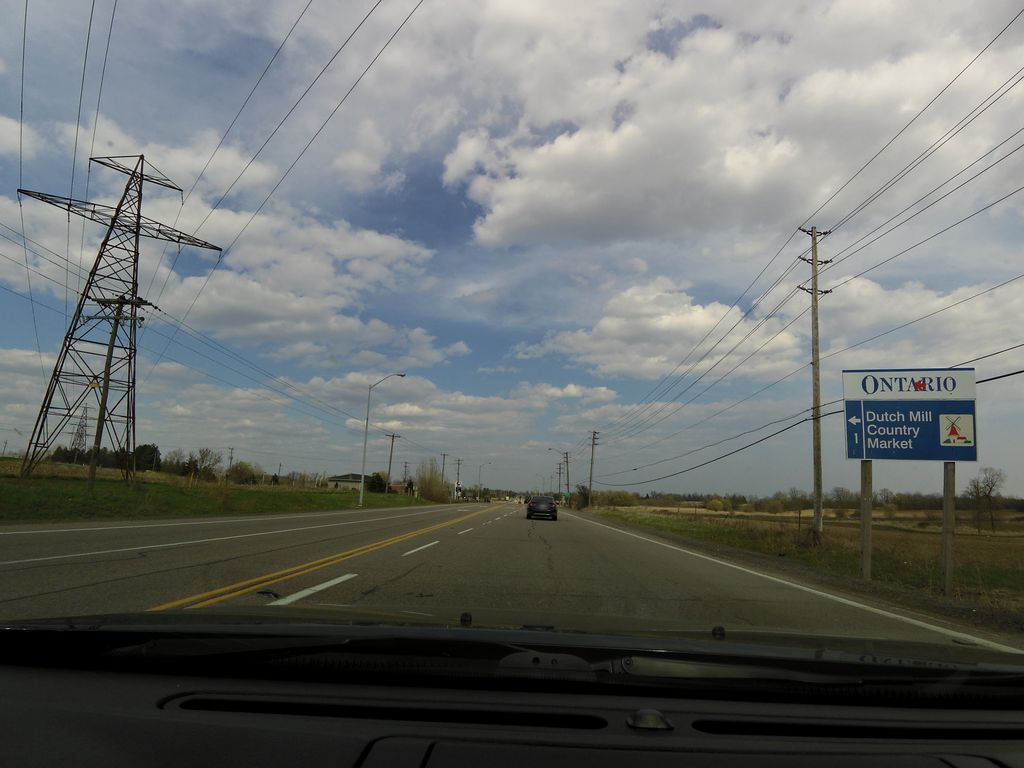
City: hamilton